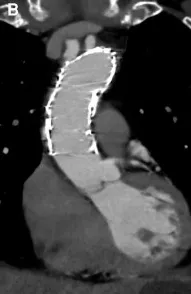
Postoperative CTA. (B) No residual dissection in the ascending aorta.
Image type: radiology (ct)